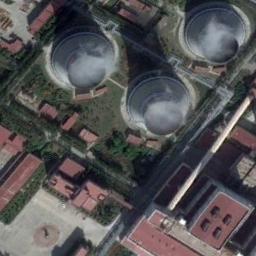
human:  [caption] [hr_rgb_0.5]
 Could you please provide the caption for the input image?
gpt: There are many buildings of different shapes next to the thermal power station .

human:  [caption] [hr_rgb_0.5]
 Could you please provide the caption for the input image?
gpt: The thermal power station is on the grass next to some buildings with white mist above .

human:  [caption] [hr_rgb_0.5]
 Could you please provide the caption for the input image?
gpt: Here are three thermal power stations, two of which are emitting smoke .

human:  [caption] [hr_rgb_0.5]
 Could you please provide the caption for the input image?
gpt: In the thermal power station, there are neatly planned factories and good greening  There are three cooling towers that emit steam .

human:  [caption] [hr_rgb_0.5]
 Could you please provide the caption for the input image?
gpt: There are some red buildings and three chimneys on the thermal power station .